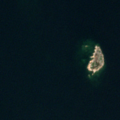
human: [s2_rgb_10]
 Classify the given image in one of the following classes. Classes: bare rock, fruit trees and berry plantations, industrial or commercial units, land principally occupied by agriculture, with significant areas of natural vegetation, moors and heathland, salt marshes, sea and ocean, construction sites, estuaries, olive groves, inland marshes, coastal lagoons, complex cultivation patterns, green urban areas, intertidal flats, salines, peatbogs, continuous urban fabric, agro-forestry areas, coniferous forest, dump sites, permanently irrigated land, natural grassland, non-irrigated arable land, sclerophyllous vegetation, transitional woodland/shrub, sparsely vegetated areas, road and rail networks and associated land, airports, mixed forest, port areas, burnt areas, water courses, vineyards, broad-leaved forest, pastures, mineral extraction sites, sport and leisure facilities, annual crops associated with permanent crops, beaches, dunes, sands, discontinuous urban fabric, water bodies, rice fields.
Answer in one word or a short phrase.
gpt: sea and ocean